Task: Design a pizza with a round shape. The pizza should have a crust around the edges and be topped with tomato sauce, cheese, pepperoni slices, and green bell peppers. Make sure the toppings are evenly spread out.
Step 627:
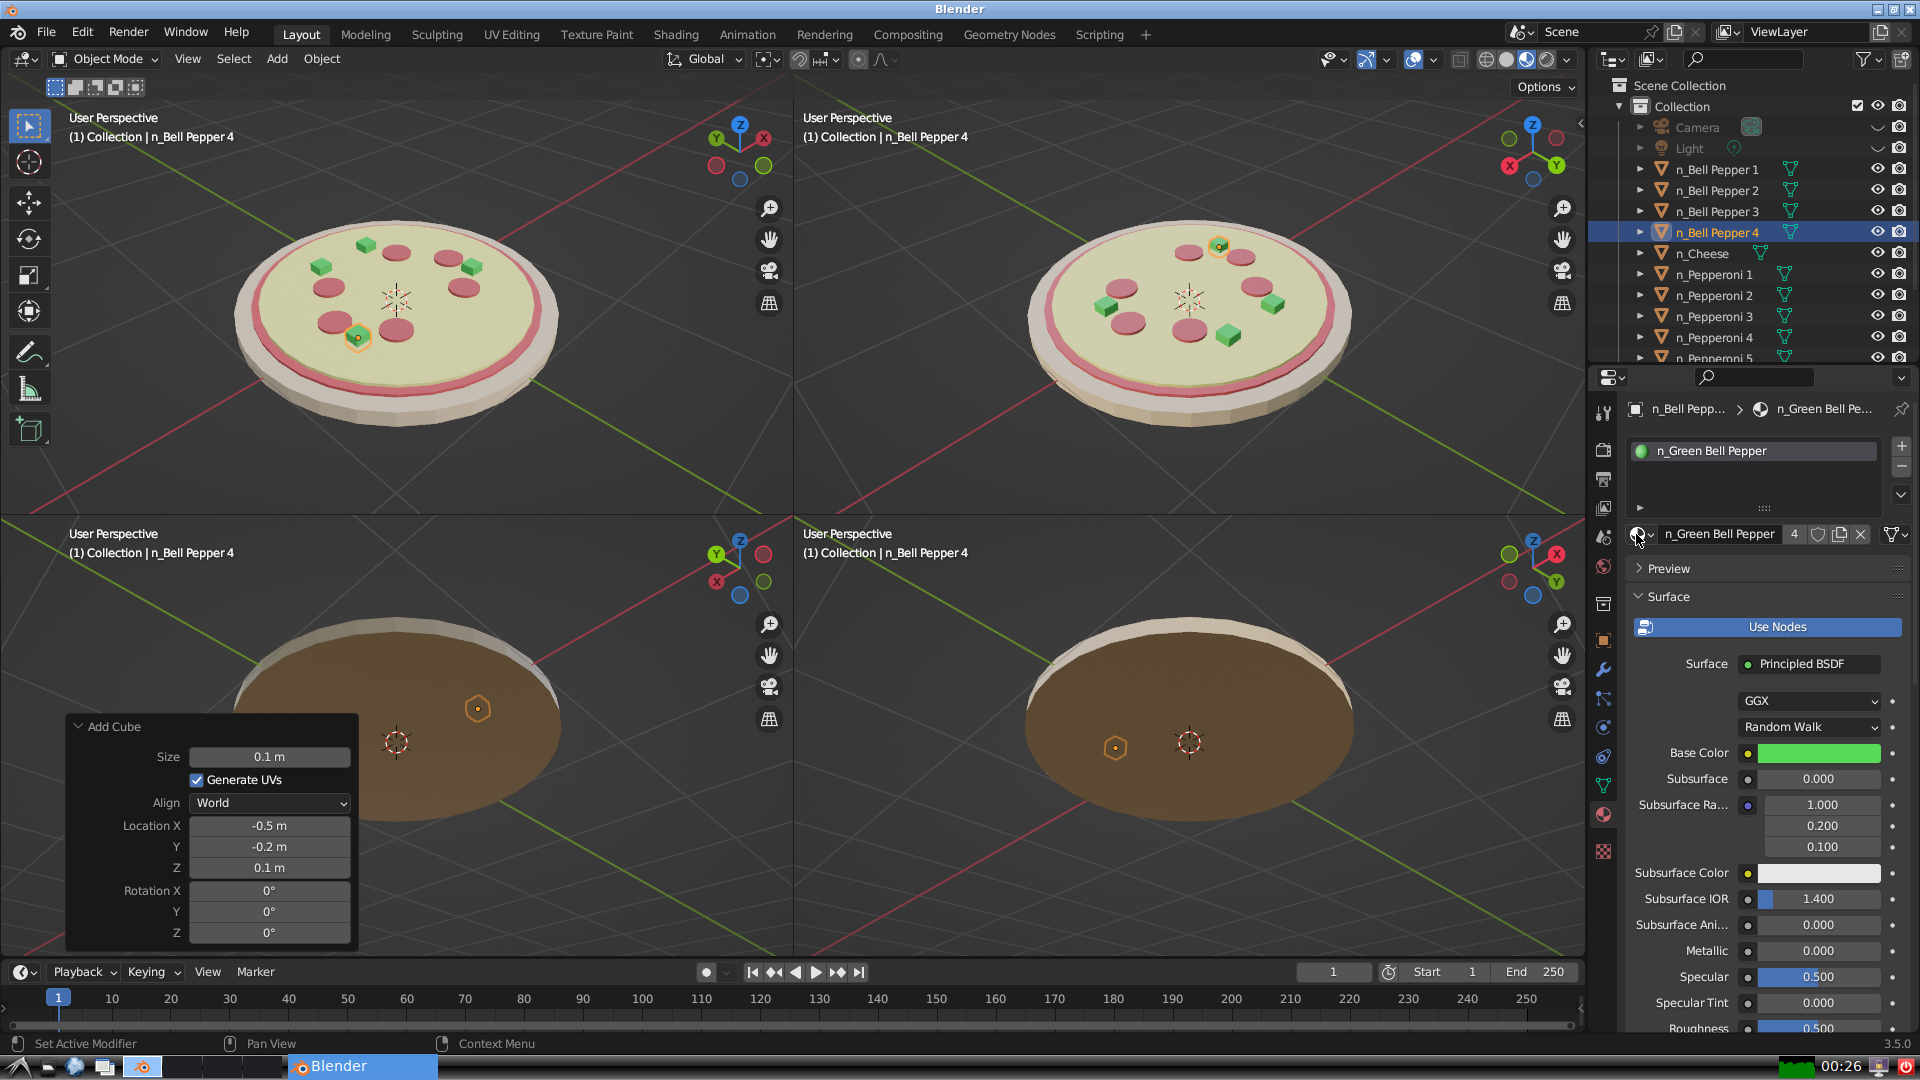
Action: {"mouse_move": [278, 58]}